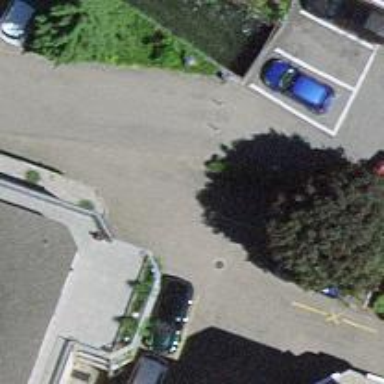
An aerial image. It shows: Bollard.